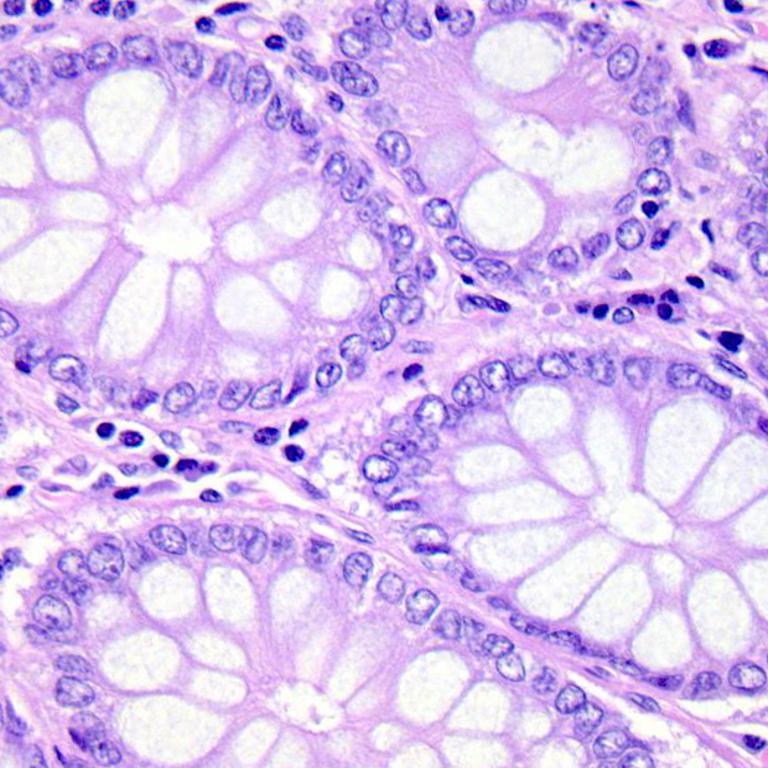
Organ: colon
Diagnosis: benign